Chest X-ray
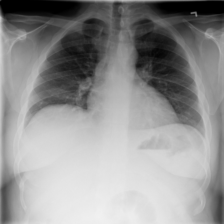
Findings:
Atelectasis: negative
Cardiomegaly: negative
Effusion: negative
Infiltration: negative
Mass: negative
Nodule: positive
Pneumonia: negative
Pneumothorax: negative
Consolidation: negative
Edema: negative
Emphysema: negative
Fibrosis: negative
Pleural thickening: negative
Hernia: negative